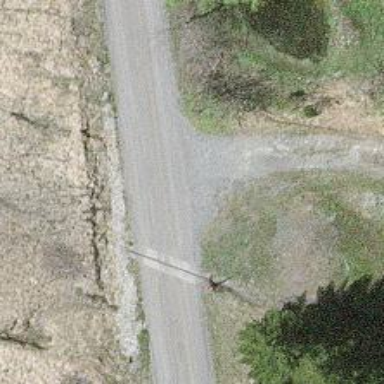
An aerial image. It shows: Service road with paved surface.